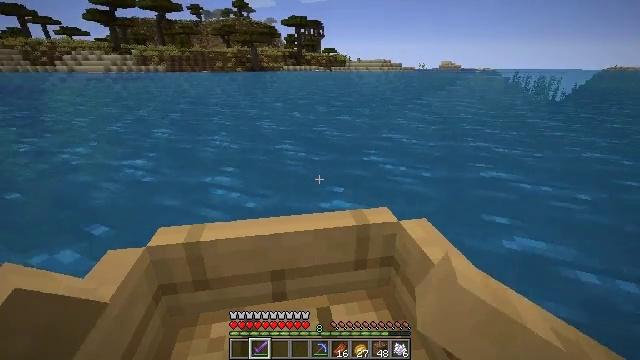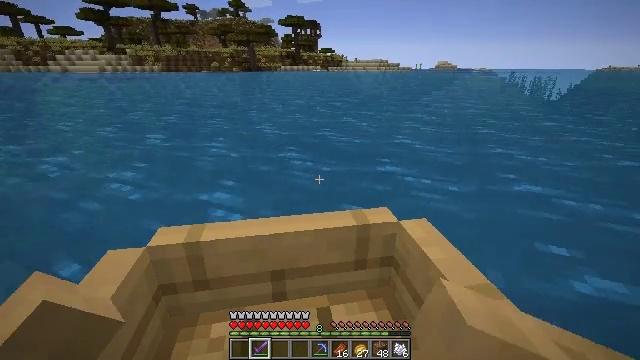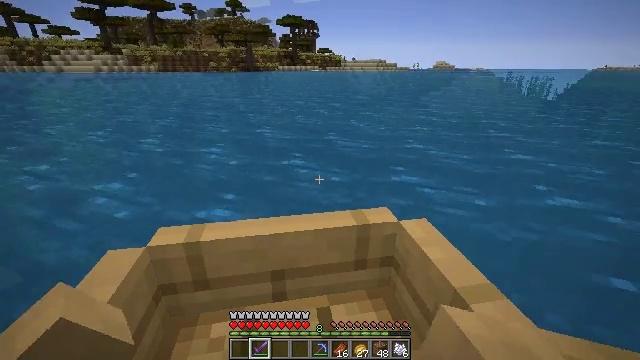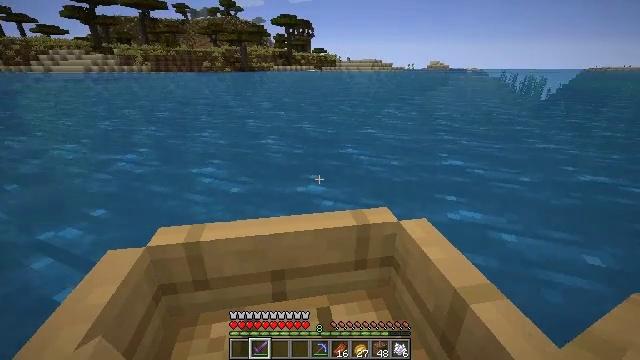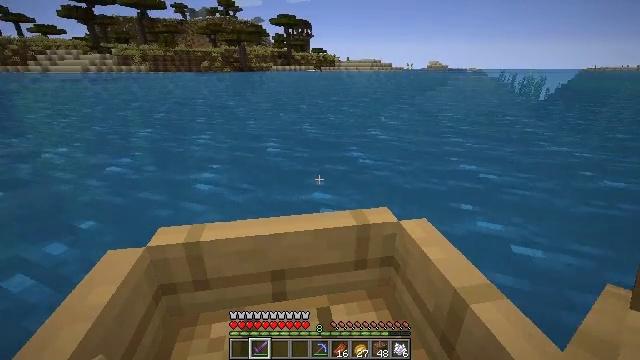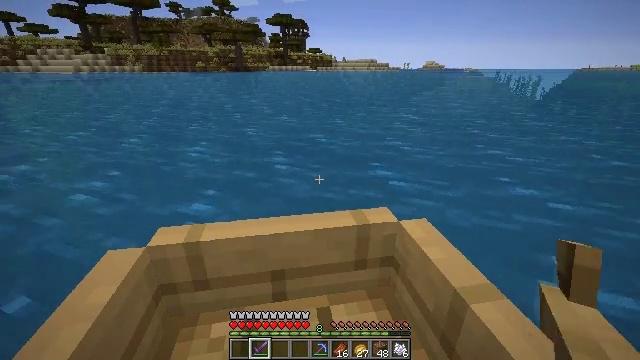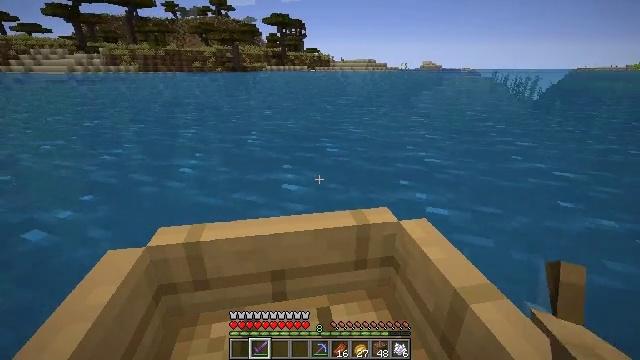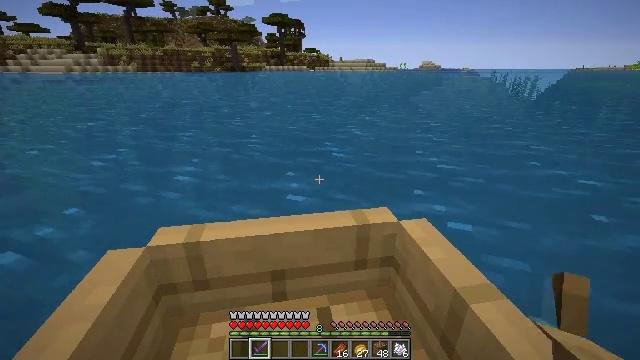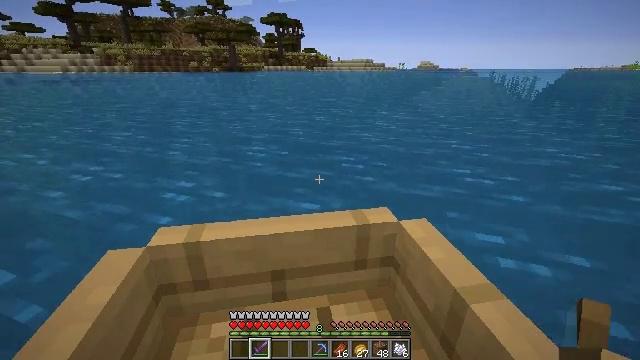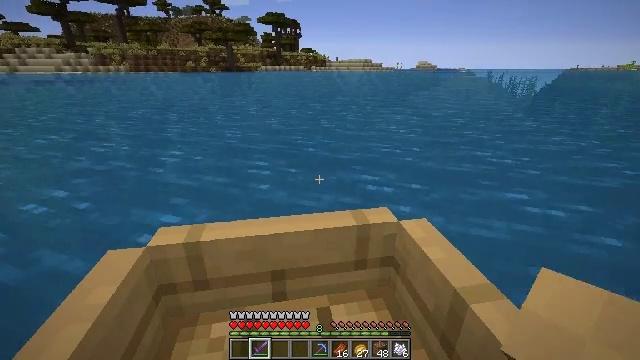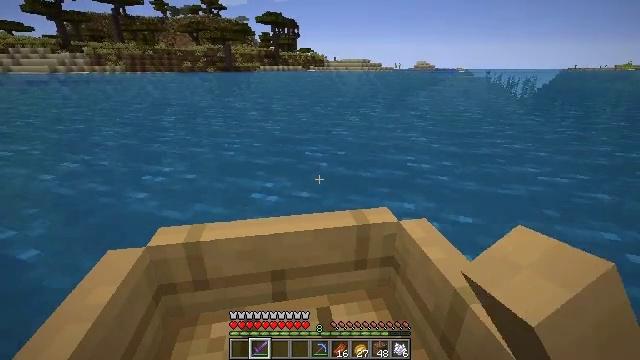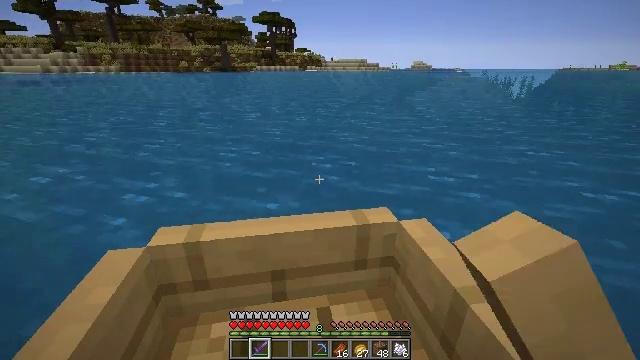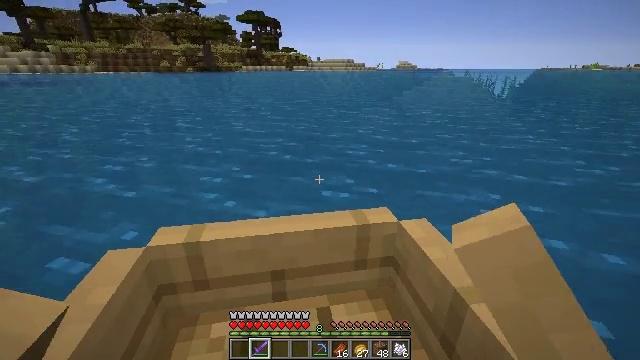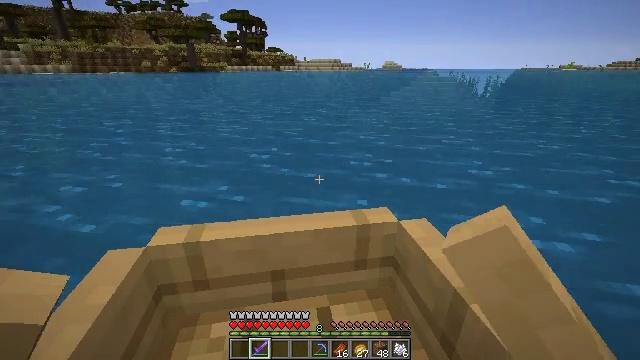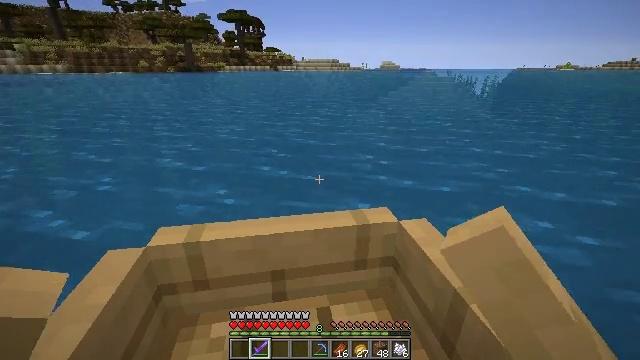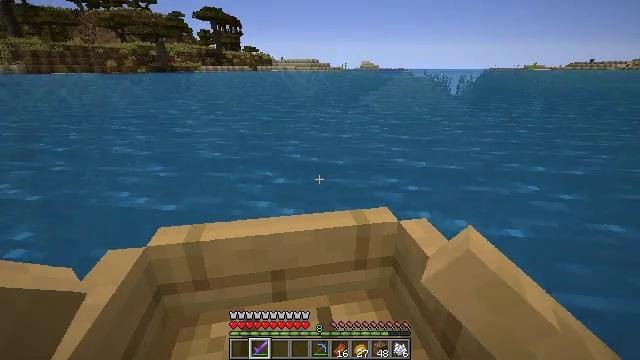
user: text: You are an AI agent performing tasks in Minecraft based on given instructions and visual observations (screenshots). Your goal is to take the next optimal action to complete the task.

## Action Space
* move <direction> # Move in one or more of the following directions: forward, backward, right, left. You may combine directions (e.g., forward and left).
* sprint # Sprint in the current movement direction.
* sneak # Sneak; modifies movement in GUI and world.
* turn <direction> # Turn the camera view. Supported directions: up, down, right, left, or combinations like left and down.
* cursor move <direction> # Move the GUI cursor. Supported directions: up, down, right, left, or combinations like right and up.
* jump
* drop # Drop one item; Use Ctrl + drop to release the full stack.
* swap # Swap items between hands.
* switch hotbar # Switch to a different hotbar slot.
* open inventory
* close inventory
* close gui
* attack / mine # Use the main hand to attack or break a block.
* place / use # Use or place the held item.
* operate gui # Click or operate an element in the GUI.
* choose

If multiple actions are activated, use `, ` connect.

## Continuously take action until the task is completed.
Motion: motion action
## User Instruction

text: Gather grass on the ground.
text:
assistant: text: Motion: move forward
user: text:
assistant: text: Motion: move forward
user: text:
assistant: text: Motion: move forward
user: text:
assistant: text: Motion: move forward
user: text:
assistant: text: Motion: move forward
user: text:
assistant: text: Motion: move forward
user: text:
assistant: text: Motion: move forward
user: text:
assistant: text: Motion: move forward
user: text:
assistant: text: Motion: move forward
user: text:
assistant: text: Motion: move forward and move right
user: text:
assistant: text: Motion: move forward and move right
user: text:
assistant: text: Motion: move forward and move right
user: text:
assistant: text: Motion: move forward
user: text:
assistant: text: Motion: move forward
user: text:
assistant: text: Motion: move forward
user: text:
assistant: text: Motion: move forward
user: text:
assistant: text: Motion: move forward
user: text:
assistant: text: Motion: move forward
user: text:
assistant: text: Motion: move forward
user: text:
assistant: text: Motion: move forward
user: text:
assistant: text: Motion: move forward
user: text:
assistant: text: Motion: move forward
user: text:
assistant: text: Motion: move forward and move left
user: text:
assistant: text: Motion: move forward and move left
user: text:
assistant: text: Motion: move forward and move left
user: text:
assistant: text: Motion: move forward
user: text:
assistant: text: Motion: move forward
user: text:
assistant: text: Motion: move forward
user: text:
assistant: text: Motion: move forward
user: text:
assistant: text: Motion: move forward